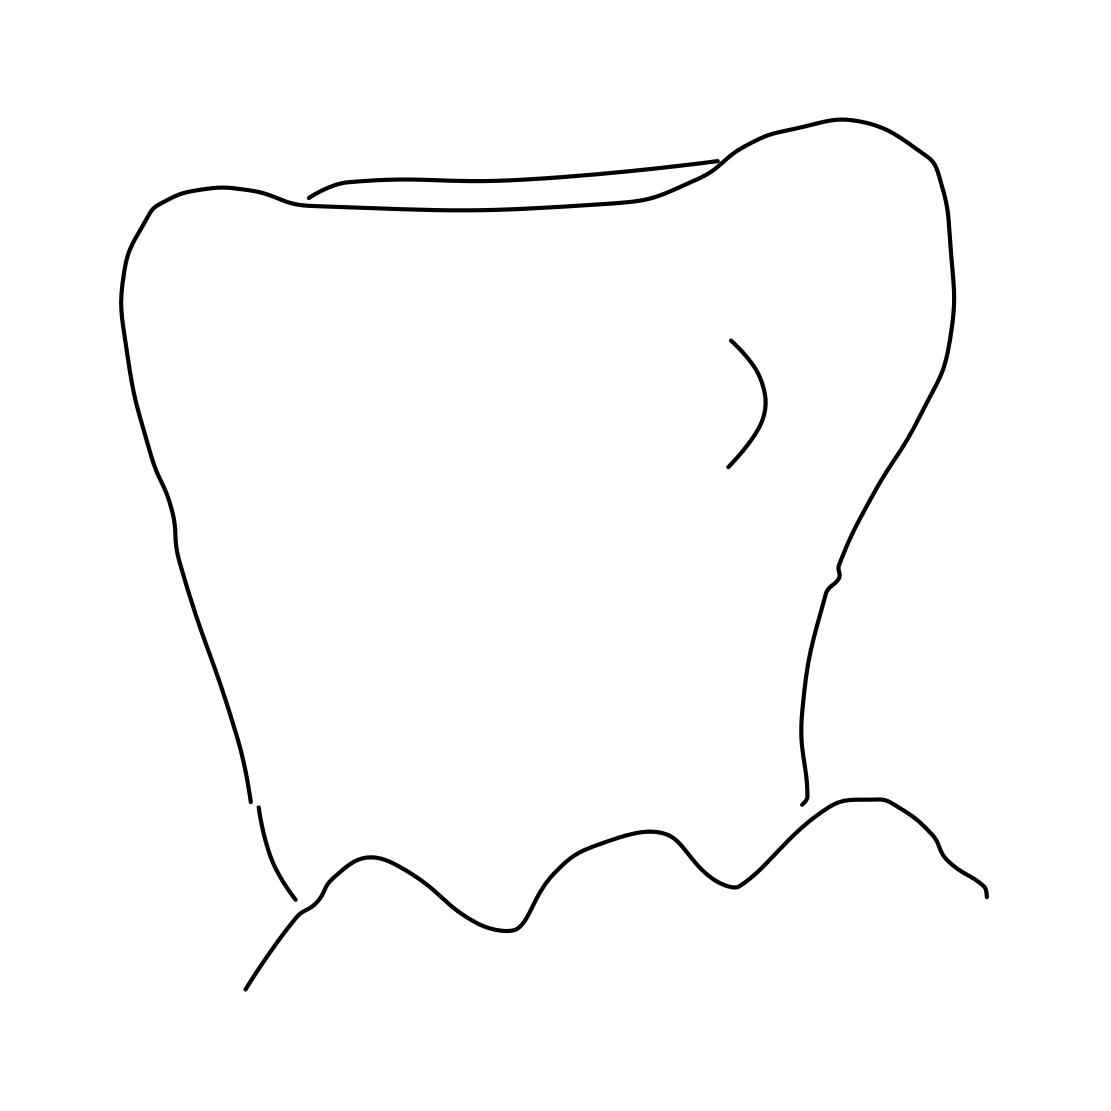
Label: tooth